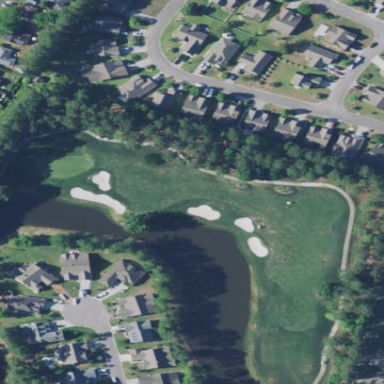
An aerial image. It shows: Lush grass fairway on golf course.